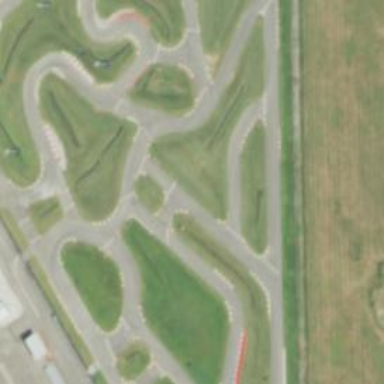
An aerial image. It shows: Karting raceway for sports enthusiasts.